Question: I've implemented the "Getting the Google Maps SDK for iOS" step by step
finally the simulator running ok no errors found but the map has no details except the marker.
As showing in the picture:

Also the output on the bottom has this message:
> 2012-12-23 01:06:59.869 GogleMap[3680:c07] GMSZoomTableQuadTree lacks root zoom table for >tile type (mapType: 10)
2012-12-23 01:07:00.042 GogleMap[3680:1b03] Google Maps SDK for iOS version: 1.0.1.1154
2012-12-23 01:07:00.375 GogleMap[3680:c07] ClientParametersRequest failed, 3 attempts >remaining. Error Domain=DASHConnectionError Code=100 "The operation couldn't be completed.
(DASHConnectionError error 100.)"
Help please and thanks in advance.
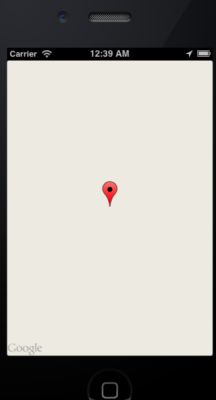
Answer: @user1924208 I am having the same issue. I have searched the internet tirelessly for the answer and unfortunately I think we are out of luck. The Google API Console is probably showing you the API key for Google Maps v.3 which is NOT the Google Maps iOS API key. Therefore when you use that as your API key, the validation request will always fail.
It seems as if they haven't issued many API keys for the iOS version for whatever reason. As frustrating as it is, you will just need to wait until you receive an email from them (not really sure when that will be...).
You can confirm this because replacing the current API key with any random string will produce the same results. By the way, this also produces the same results both on simulator and on a real device, which I have tested.
I just got an email from Google Maps that my API key is now available. I switched out the MKMapKit with GMSServices and things are working. It seems like they are a little more comfortable with releasing API keys now so hopefully you will get yours very soon.